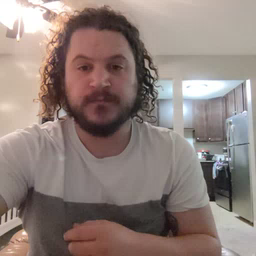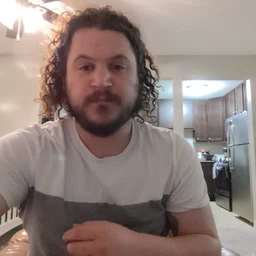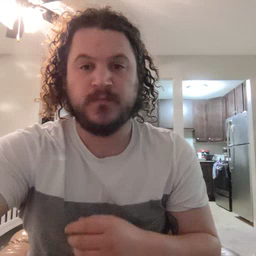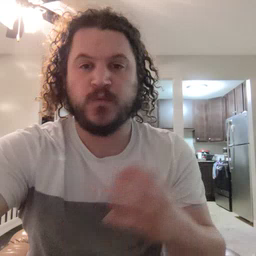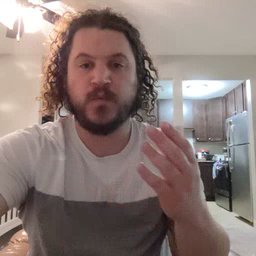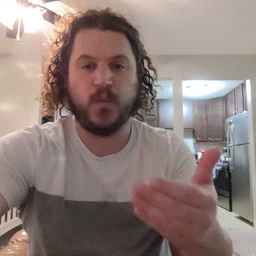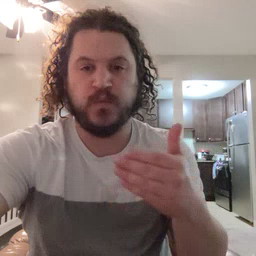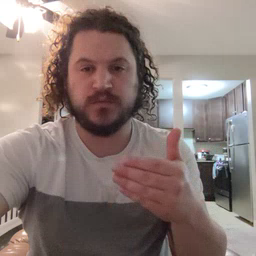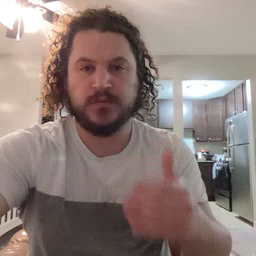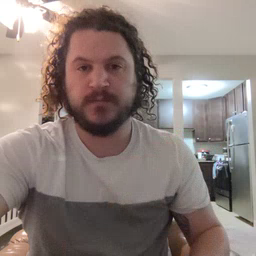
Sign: close